Interaction volume radius: 10 \u00c5
Interaction volume height: 10 \u00c5
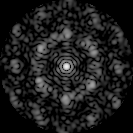
Disorder parameter: 0.5955